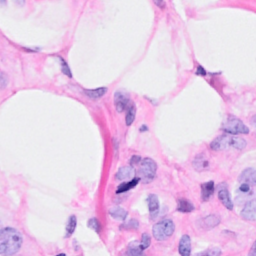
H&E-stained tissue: Breast